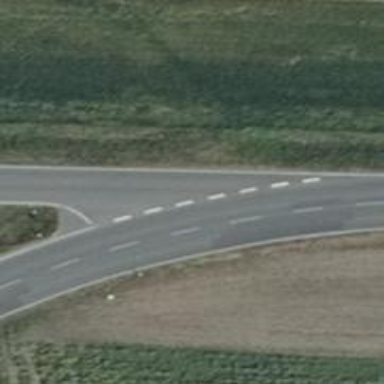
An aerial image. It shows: Secondary road with asphalt surface.